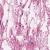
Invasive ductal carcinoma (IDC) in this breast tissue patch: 0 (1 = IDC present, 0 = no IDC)